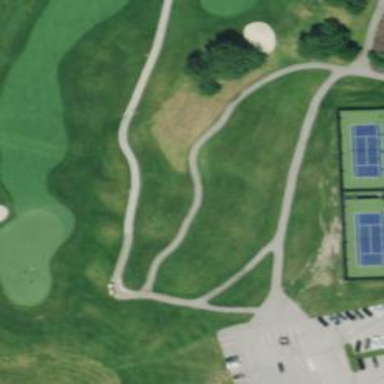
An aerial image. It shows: Well-maintained path used as golf cart path. The tracktype is grade1.